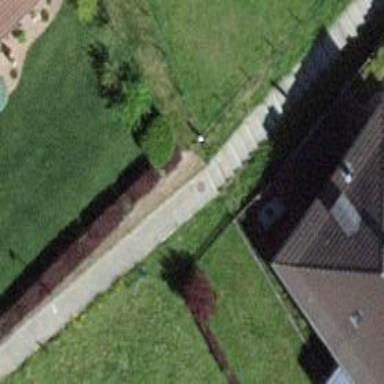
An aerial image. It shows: Road with steps.